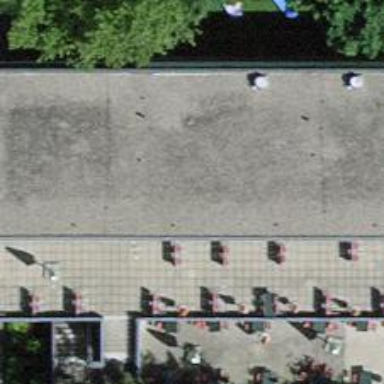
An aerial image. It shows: Restaurant.